【题型】选择题　【知识点】平面几何　【难度】easy
如图，点 $D$、$E$ 分别在 $\triangle ABC$ 的边 $AB$、$AC$ 上，若 $AD:BD=2:1$，点 $G$ 在 $DE$ 上，$DG:GE=1:2$，连接 $BG$ 并延长交 $AC$ 于点 $F$，则 $AF:FE$ 等于（ ）

A. 1:1 \quad
B. 4:3 \quad
C. 3:2 \quad
D. 2:3
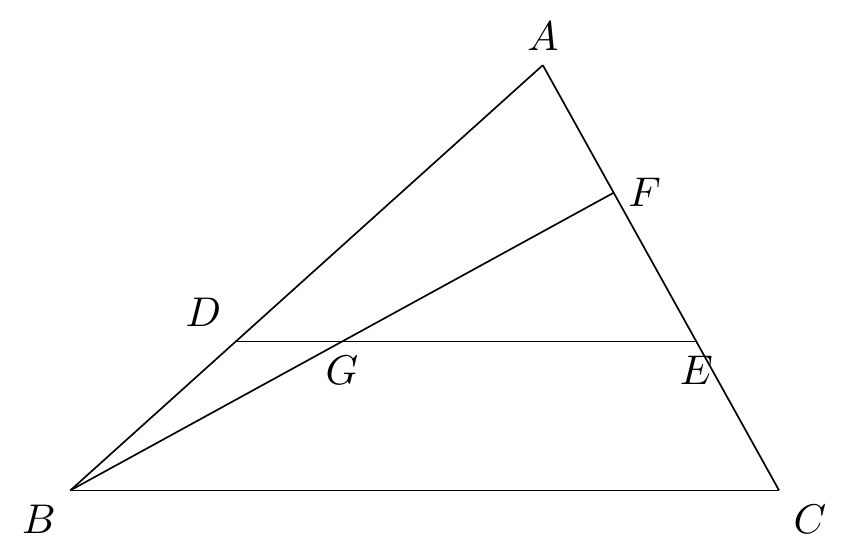
【解答】
解：如图，作 $DH \parallel BF$ 交 $AC$ 于 $H$。

$\because DH \parallel BF$，

$\therefore AH:HF = AD:DB = 2:1$，

$\therefore$ 可以假设 $HF = a$，则 $AH = 2a$，

$\because FG \parallel DH$，

$\therefore FH:EF = DG:EG = 1:2$，

$\therefore EF = 2a$，

$\therefore AF = 3a$，

$\therefore AF:EF = 3a:2a = 3:2$，

故选：$C$。
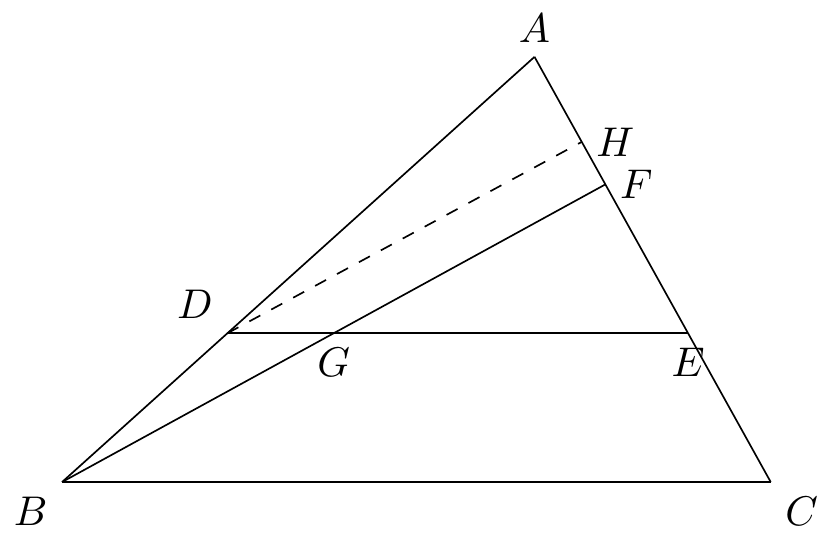